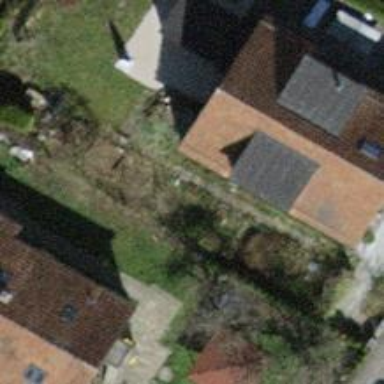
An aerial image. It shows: Building with pitched roof.